Field crop: maize
Growth stage: 2
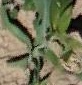
Species: maize